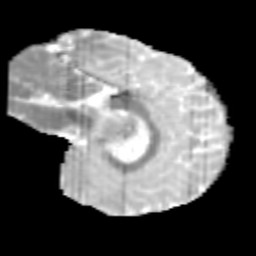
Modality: MD
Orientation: sagittal
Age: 10
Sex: male
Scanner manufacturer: siemens
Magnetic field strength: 3 T
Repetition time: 3.8 s
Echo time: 0.07 s